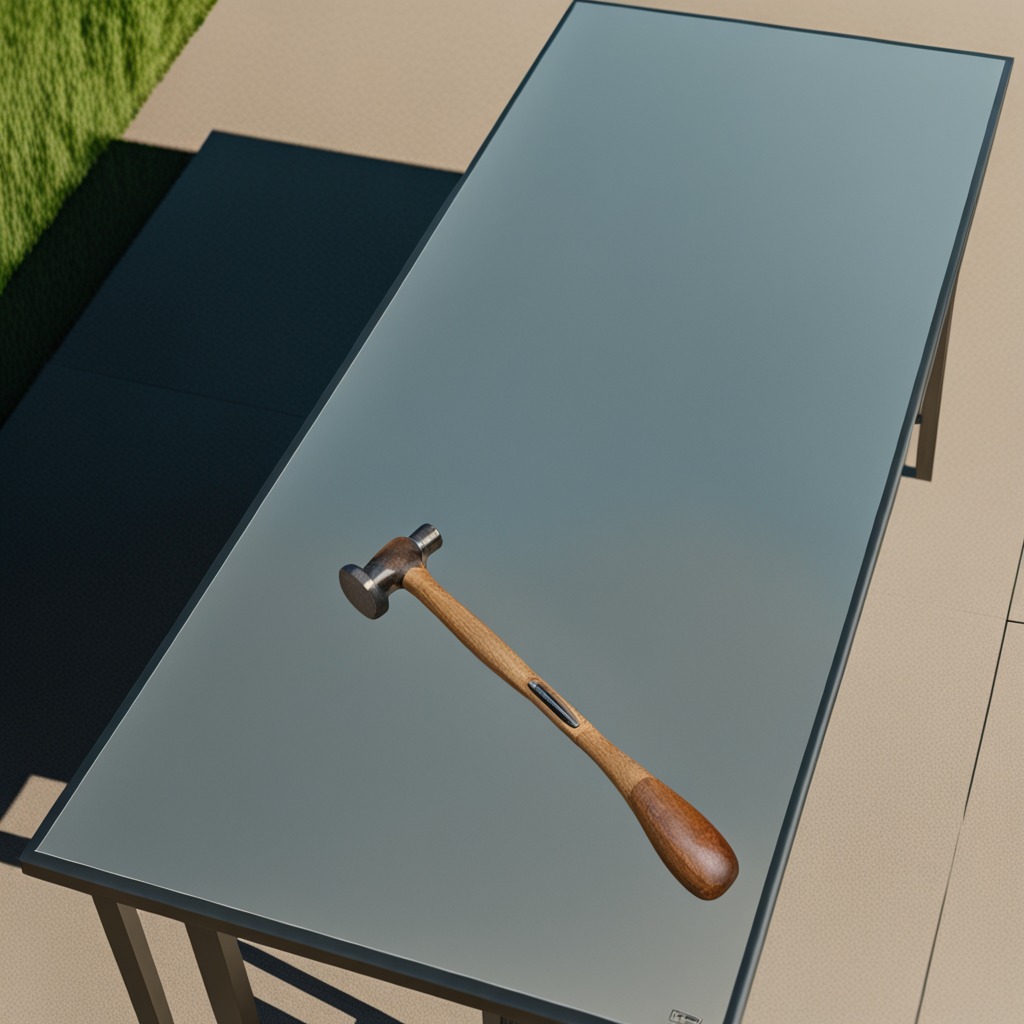
A hammer is lying on a clean utility table in a temporary outdoor tool station afternoon light present textured surface